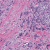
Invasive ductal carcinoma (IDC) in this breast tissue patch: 1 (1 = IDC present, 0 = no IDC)